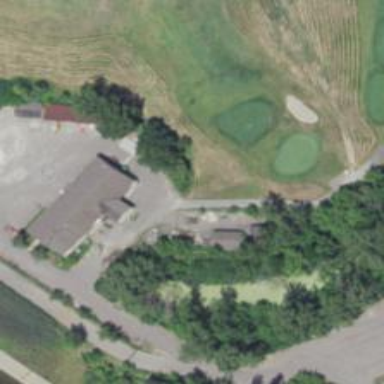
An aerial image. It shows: Driving range for golf on grass.